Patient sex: F
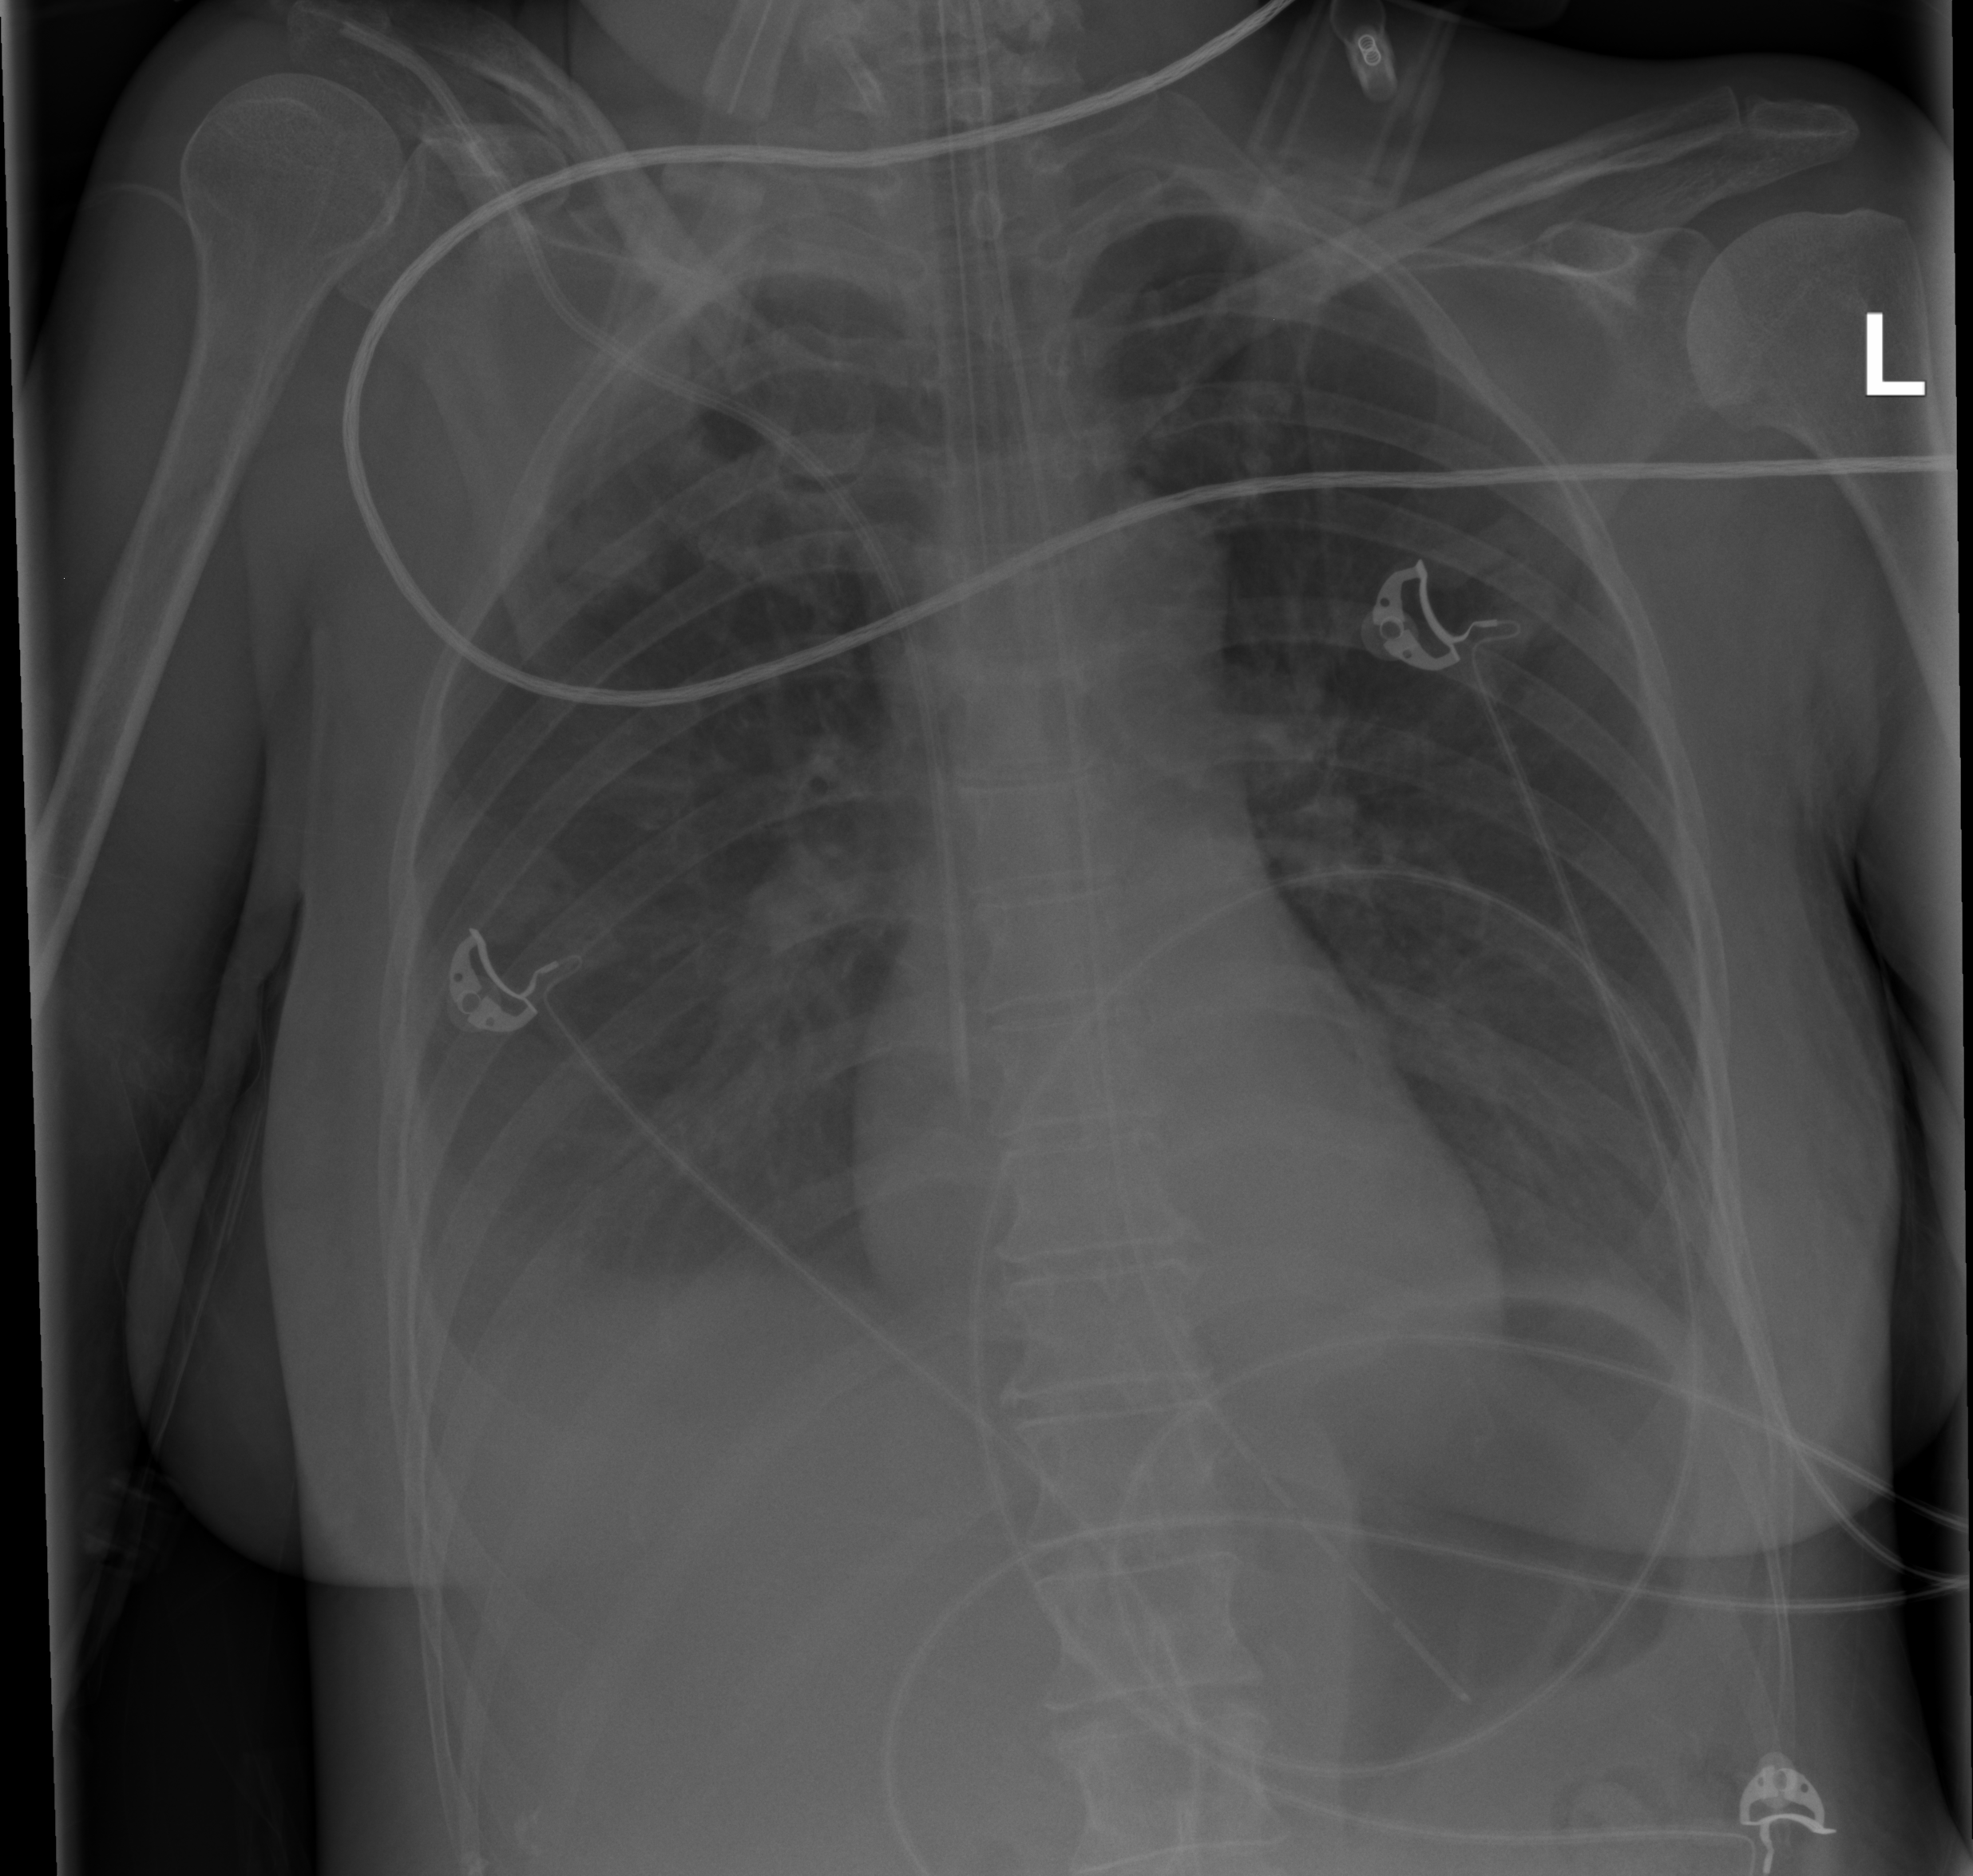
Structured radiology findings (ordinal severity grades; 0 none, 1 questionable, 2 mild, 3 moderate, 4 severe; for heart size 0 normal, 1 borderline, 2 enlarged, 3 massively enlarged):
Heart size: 0
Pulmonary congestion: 0
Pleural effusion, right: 3
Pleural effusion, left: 2
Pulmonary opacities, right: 0
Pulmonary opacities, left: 0
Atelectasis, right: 3
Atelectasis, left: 2